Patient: sex M, age 50
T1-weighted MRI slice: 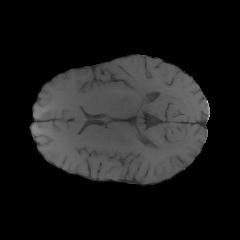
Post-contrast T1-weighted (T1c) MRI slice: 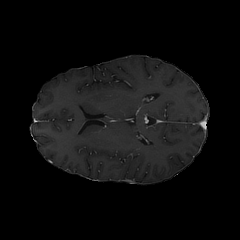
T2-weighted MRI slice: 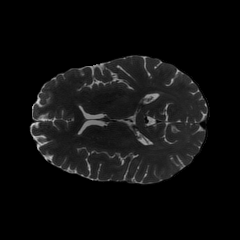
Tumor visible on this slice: no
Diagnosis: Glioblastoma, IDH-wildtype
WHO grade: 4